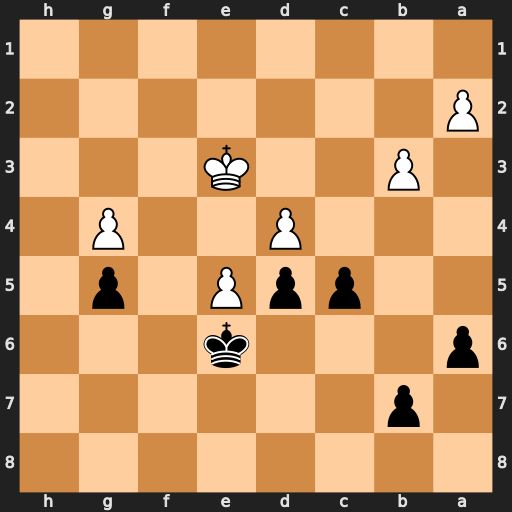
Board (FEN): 8/1p6/p3k3/2ppP1p1/3P2P1/1P2K3/P7/8
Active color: b
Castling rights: -
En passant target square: -
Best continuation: cxd4+ Kxd4 a5 a3 b5 b4 a4 Ke3 Kxe5